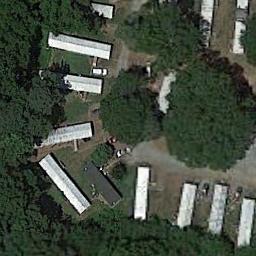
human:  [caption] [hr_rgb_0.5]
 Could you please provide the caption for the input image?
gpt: The mobile home park has some white mobile homes and a grove of trees is next to the mobile home park .

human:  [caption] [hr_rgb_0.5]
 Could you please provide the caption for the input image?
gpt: The mobile home park is next to some trees .

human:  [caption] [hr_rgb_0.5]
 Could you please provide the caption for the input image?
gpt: There are many trees in the mobile home park .

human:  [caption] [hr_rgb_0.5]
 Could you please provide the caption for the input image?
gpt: There are three rows of mobile homes .

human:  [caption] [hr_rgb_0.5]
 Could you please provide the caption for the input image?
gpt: There are some white buildings and green trees in the mobile home park .